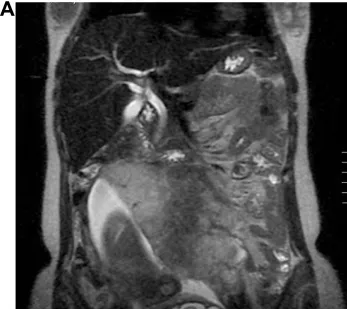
(A-D) MRCP showed dilated common CBD, pancreatic duct, and ampullary mass was 2 cm in size.
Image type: radiology (mri)